Question: I'm trying to create an image by drawing a text using a TTF font. I'm using .net core 2.1.500 on MacOS, and have mono-libgdiplus v5.6 (installed via brew).
The TTF file is <URL>
'''
using (var bmp = new Bitmap(1024, 512))
{
Graphics g = Graphics.FromImage(bmp);
g.Clear(Color.White);
var rectf = new RectangleF(0, 40, 1024, 90);
// If I specify a font that it doesn't know, it defaults to Verdana
var defaultFont = new Font("DefaultFont", 55);
Console.WriteLine($"defaultFont: {defaultFont.Name}"); // => defaultFont: Verdana
g.DrawString("Text with default", defaultFont, Brushes.Black, rectf);
var privateFontCollection = new PrivateFontCollection();
privateFontCollection.AddFontFile("/path/to/Neo_Sans_Medium.ttf");
var fontFamilies = privateFontCollection.Families;
var family = fontFamilies[0];
var familyHasRegular = family.IsStyleAvailable(FontStyle.Regular);
Console.WriteLine($"familyHasRegular: {familyHasRegular}"); // => familyHasRegular: true
var textFont = new Font(family, 55);
Console.WriteLine($"textFont: {textFont.Name}"); // => textFont: Neo Sans
var rectText = new RectangleF(0, 140, 1024 - 50 - 50, 1024 - 50 - 10);
g.DrawString("Text with loaded font", textFont, Brushes.Black, rectText);
g.Flush();
g.Save();
bmp.Save("test.png", ImageFormat.Png);
}
'''
Since it printed 'textFont: Neo Sans', it seems to me that it was properly loaded (otherwise, it would have defaulted to 'Verdana').
However, the output I'm getting is this one:

Am I missing something?
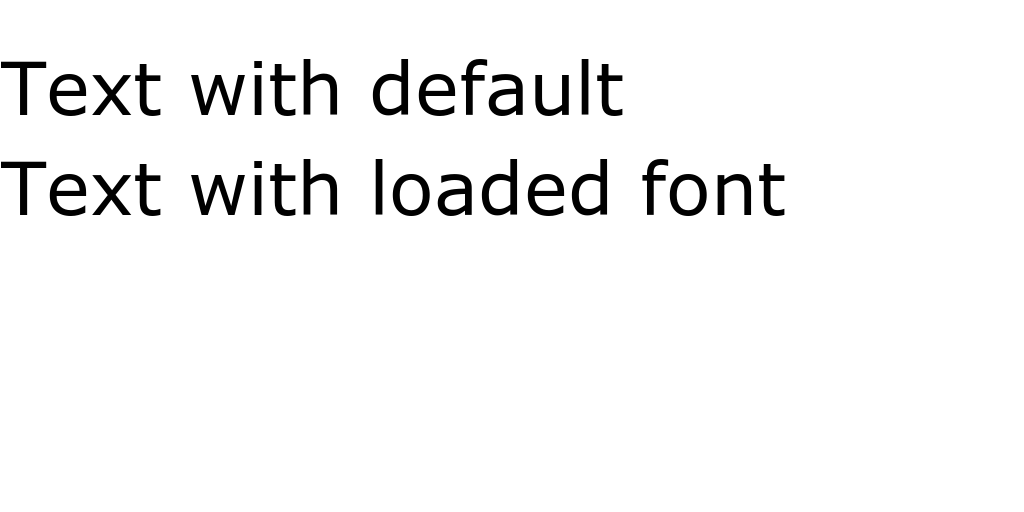
Answer: I was able to do it using 'SixLabors.ImageSharp'. I also installed 'SixLabors.Fonts' and 'SixLabors.ImageSharp.Drawing'.
With this code:
'''
using (Image<Rgba32> image = new Image<Rgba32>(1024, 512))
{
FontCollection fonts = new FontCollection();
fonts.Install("/path/to/Neo_Sans_Medium.ttf");
var verdana = SystemFonts.CreateFont("Verdana", 55);
var neoSans = fonts.CreateFont("Neo Sans", 55);
image.Mutate(x => x
.BackgroundColor(Rgba32.White)
.DrawText("Text with default", verdana, Rgba32.Black, new PointF(0, 0))
.DrawText("Text with loaded font", neoSans, Rgba32.Black, new PointF(0, 65))
);
image.Save("out.png");
}
'''
I was able to get this: